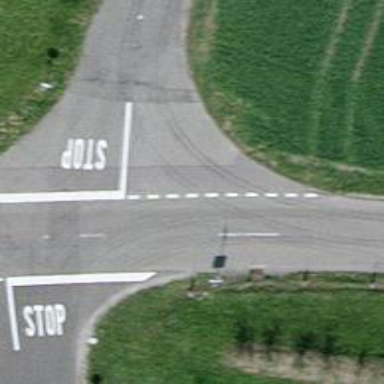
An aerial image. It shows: Public transport stop position.